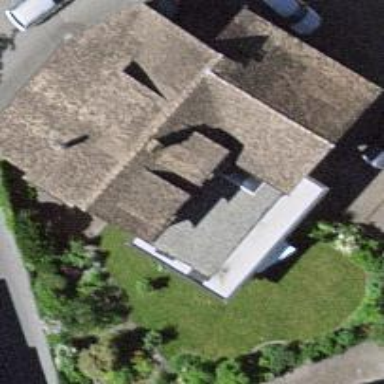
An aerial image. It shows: View of roof of building.